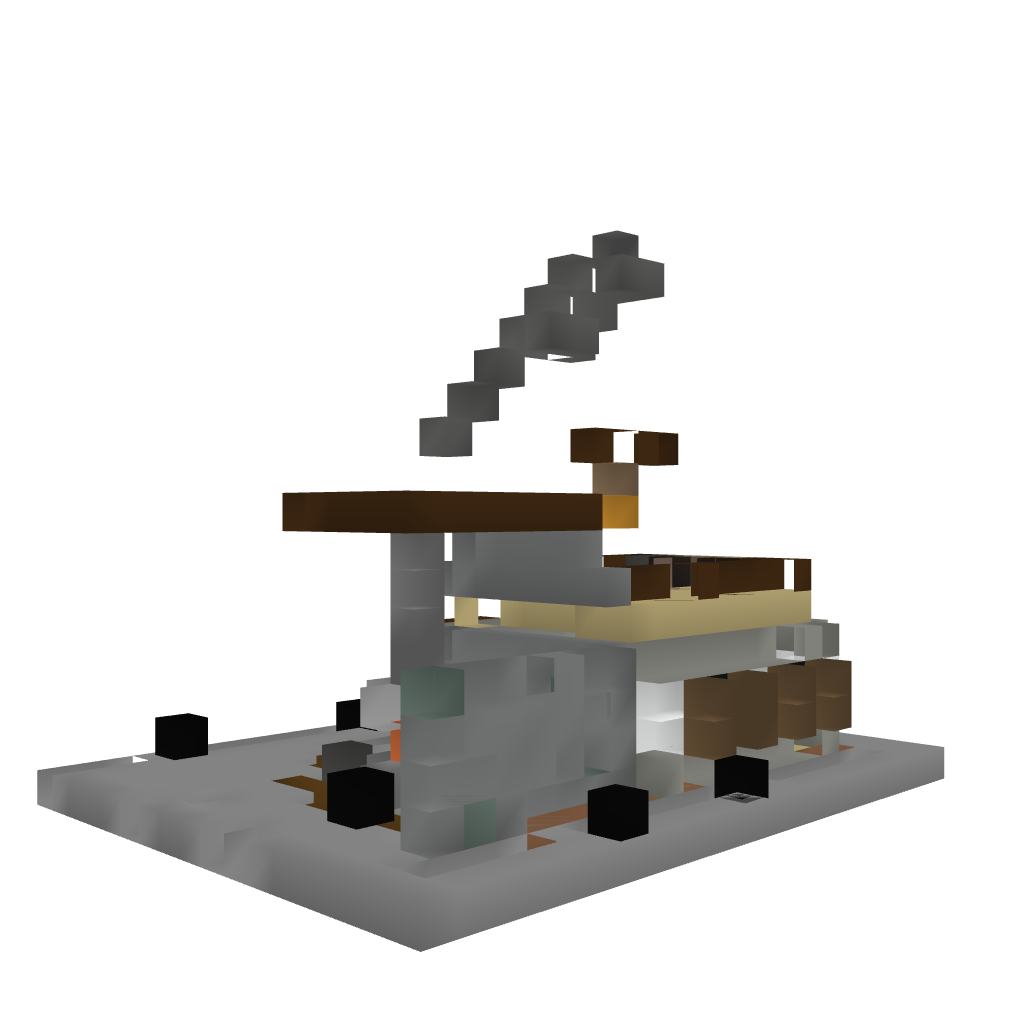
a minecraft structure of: Tudor Style BlackSmith